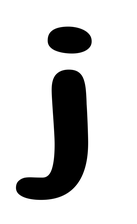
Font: Gluten_Medium